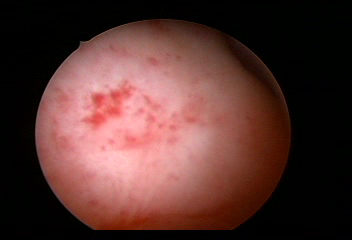
Modality: WLC
Class: Normal mucosa
Bladder cancer association: No